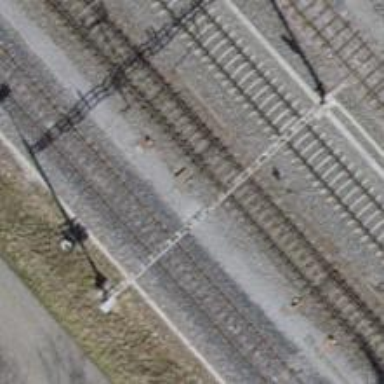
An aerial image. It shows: Railway switch.